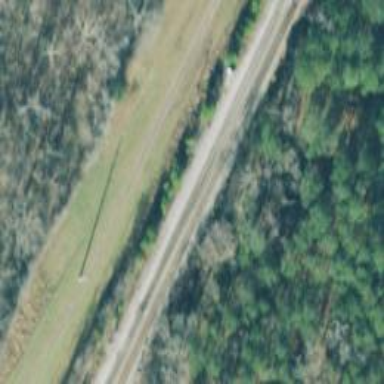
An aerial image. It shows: Railroad crossover.